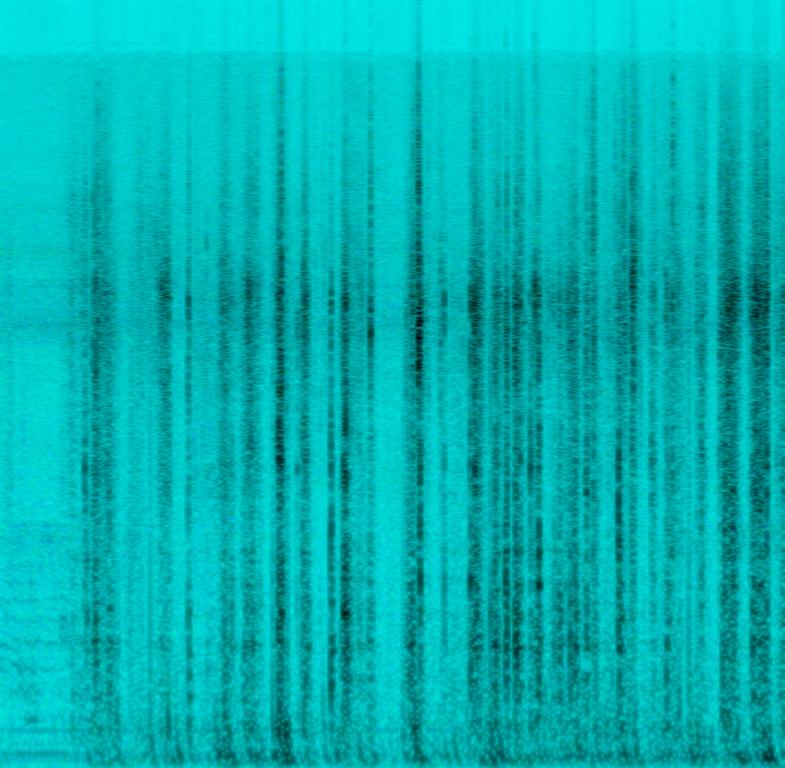
The low quality, noisy recording features a wooden rubbing sound effect, followed by a short exhale blow. The recording has wide natural sounds, including birds chirping, as it was recorded outdoors.